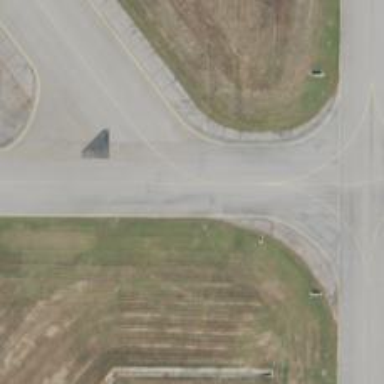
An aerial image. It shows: View of taxiway at the airport.